Interaction volume radius: 5 \u00c5
Interaction volume height: 10 \u00c5
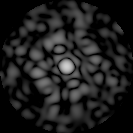
Disorder parameter: 0.8491